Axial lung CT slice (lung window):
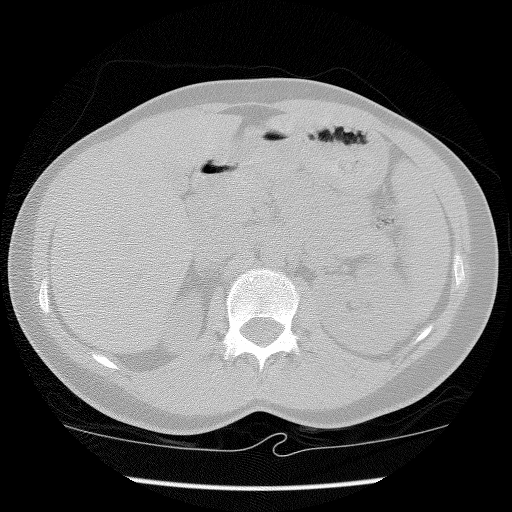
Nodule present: no